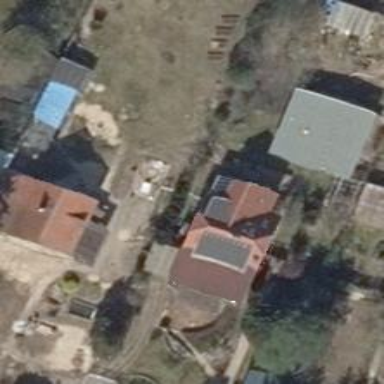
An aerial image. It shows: Detached building.